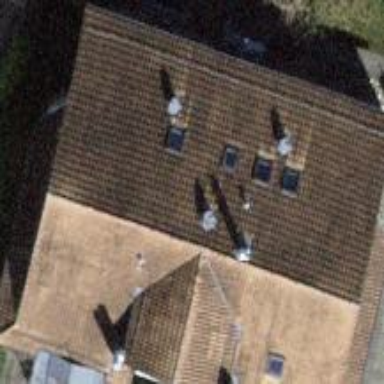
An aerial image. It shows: Building with tiled roof.